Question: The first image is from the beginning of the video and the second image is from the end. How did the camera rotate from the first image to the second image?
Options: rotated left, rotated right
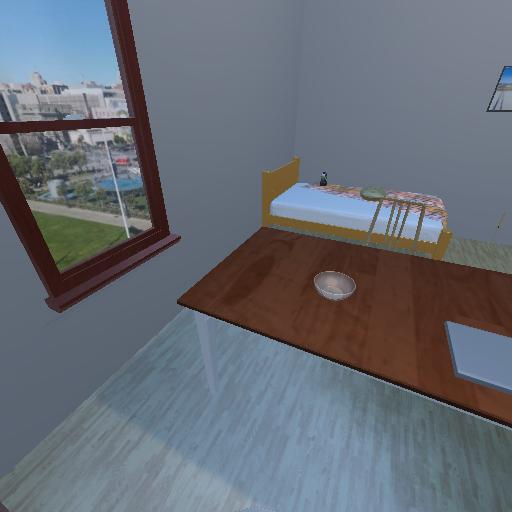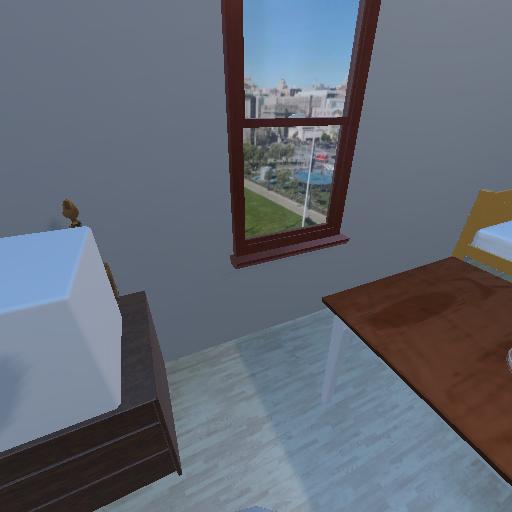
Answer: rotated left